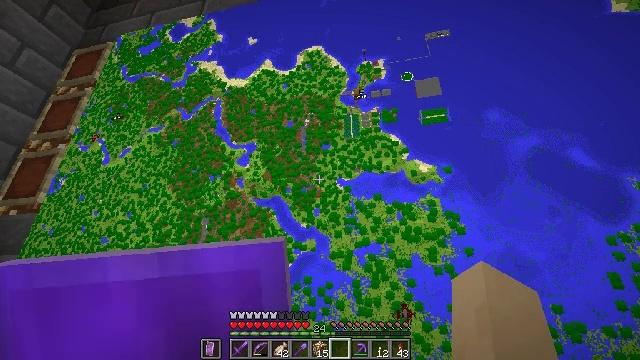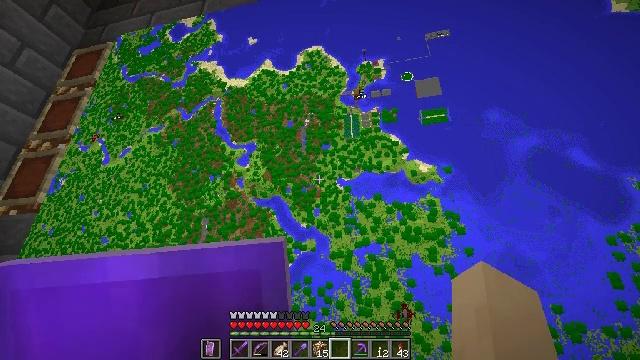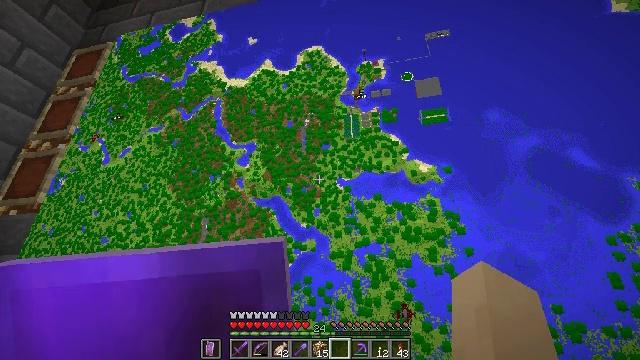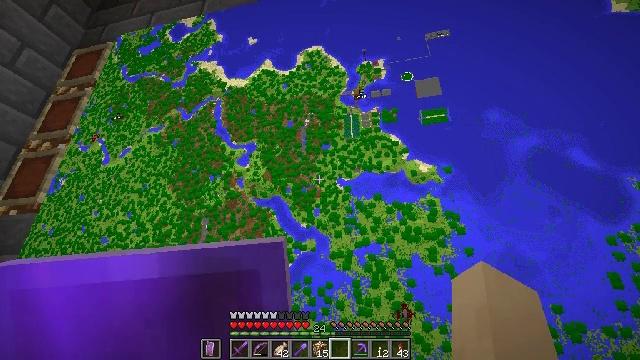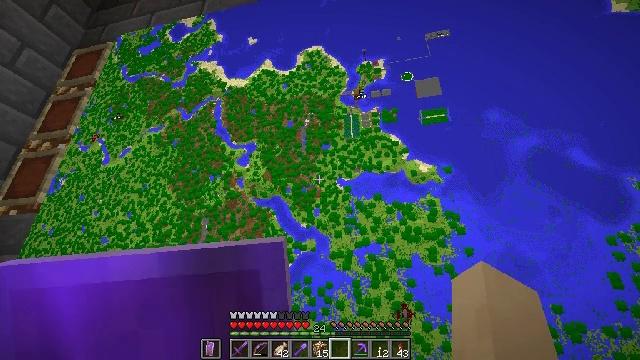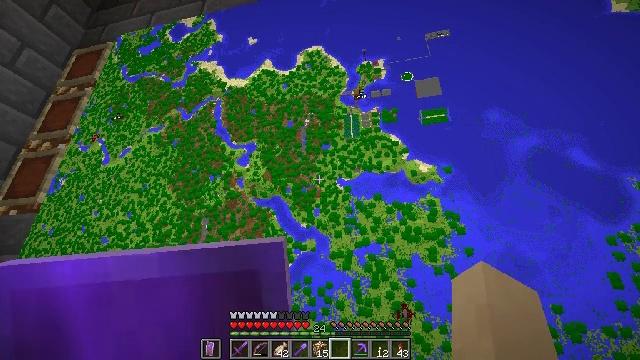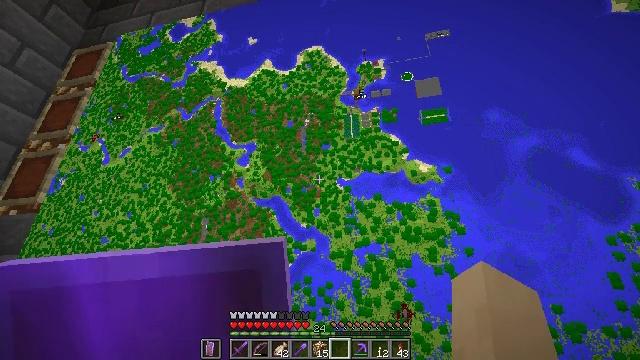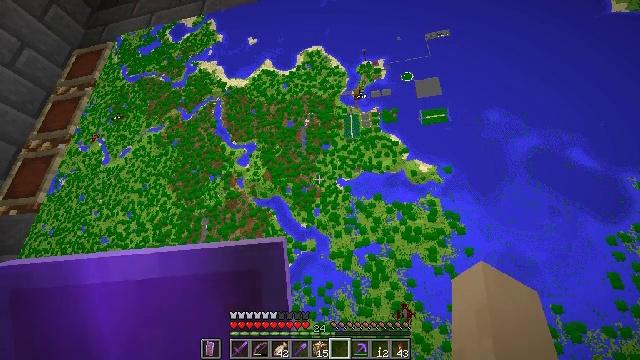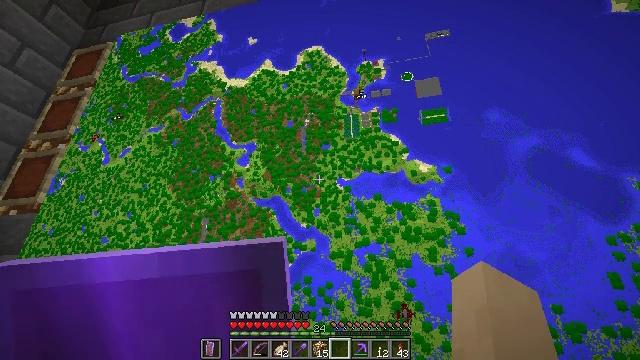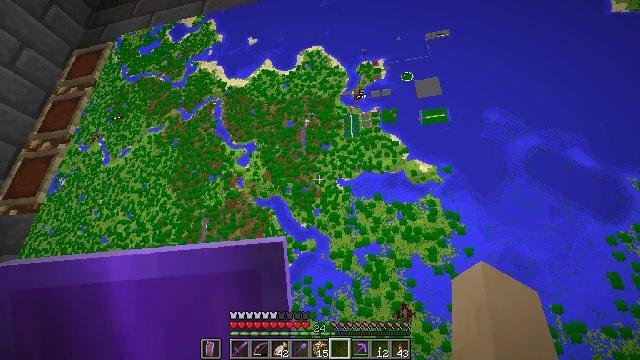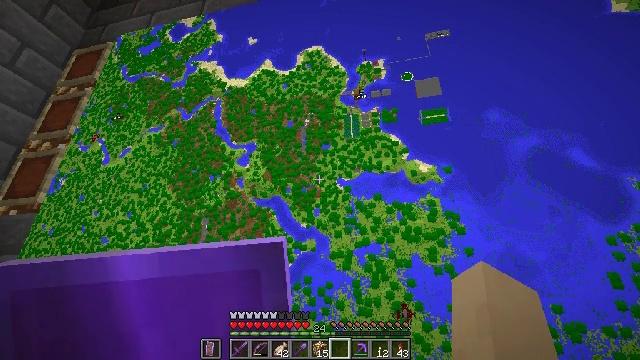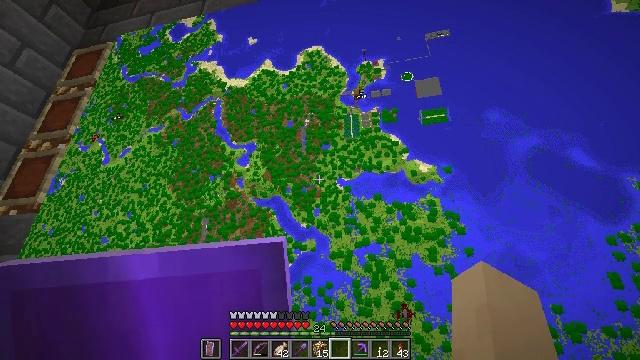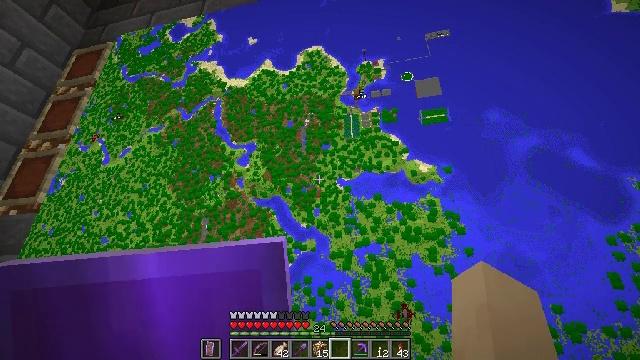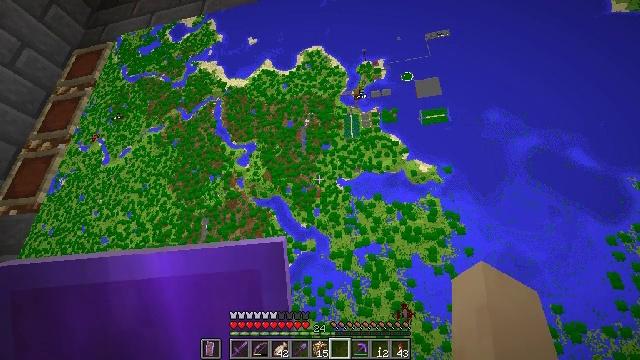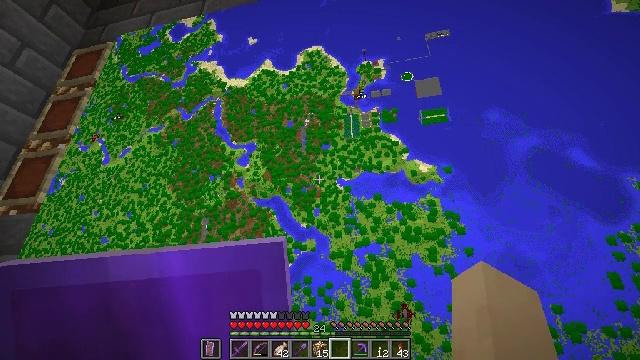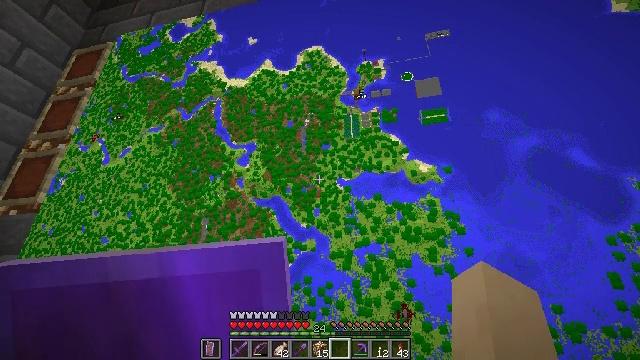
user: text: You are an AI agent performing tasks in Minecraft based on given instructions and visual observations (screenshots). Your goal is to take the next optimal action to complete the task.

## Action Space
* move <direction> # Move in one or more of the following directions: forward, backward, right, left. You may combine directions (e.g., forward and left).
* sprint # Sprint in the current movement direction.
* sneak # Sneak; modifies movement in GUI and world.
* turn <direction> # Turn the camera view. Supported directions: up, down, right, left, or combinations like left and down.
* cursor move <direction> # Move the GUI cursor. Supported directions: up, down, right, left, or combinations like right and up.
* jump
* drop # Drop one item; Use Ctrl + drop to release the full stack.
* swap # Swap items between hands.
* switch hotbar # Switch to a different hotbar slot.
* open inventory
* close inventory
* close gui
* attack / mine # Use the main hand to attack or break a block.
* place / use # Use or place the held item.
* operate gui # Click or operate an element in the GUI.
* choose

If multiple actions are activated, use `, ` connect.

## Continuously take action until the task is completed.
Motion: motion action
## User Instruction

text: Convert stone into smooth stone using the furnace.
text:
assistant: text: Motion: no_op
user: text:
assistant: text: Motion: no_op
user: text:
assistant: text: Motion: no_op
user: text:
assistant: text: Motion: no_op
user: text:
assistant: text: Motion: no_op
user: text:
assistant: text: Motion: no_op
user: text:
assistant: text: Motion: no_op
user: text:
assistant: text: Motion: no_op
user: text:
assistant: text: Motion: no_op
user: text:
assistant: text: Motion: no_op
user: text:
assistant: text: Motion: no_op
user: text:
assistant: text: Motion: no_op
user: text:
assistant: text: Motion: no_op
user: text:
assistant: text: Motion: no_op
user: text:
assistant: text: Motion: no_op
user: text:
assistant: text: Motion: no_op
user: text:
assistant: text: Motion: no_op
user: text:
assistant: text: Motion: no_op
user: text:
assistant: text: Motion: no_op
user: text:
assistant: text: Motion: no_op
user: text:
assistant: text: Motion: no_op
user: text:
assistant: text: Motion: no_op
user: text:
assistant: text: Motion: no_op
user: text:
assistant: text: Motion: no_op
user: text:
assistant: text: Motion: no_op
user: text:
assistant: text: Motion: no_op
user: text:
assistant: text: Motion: no_op
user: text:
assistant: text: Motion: no_op
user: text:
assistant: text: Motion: no_op
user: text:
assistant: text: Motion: no_op